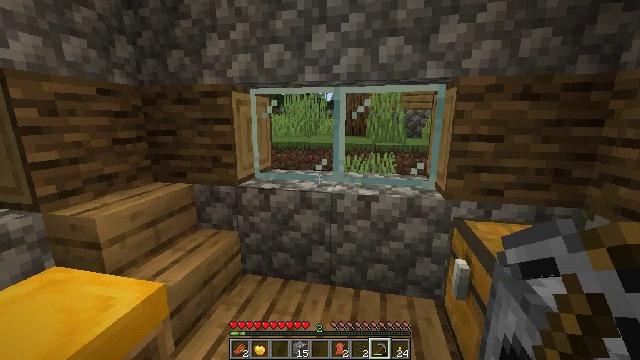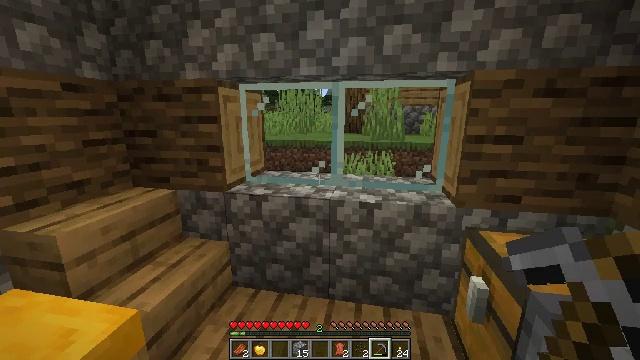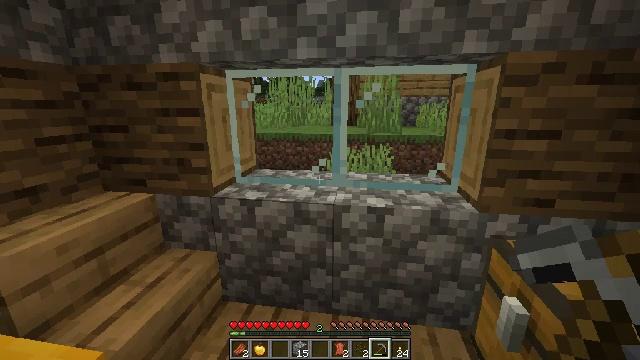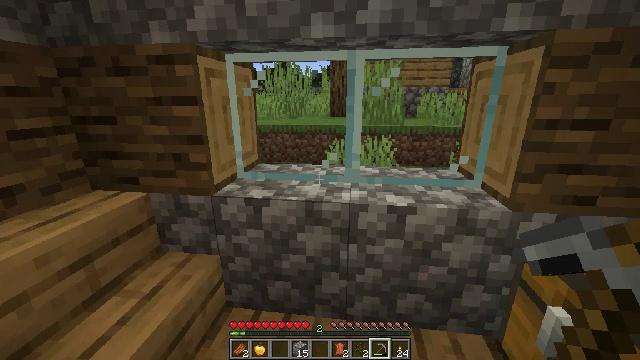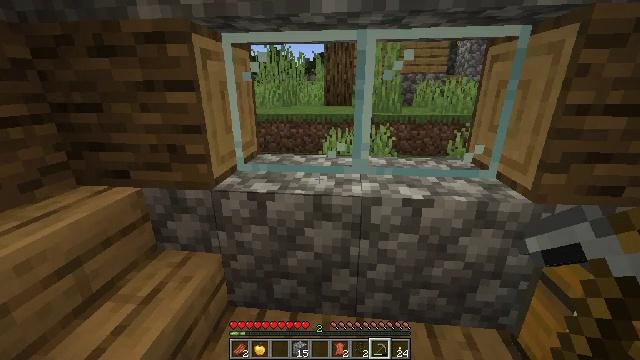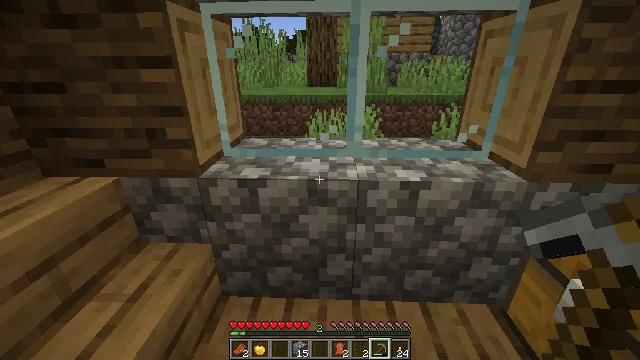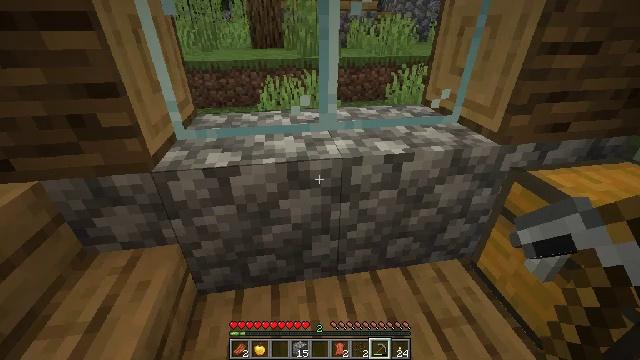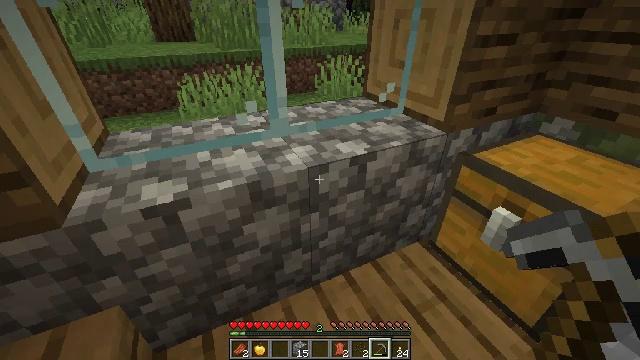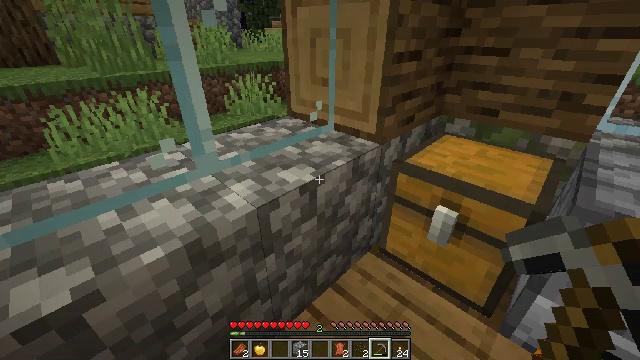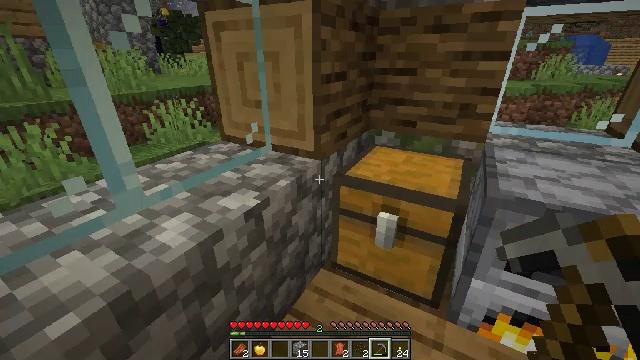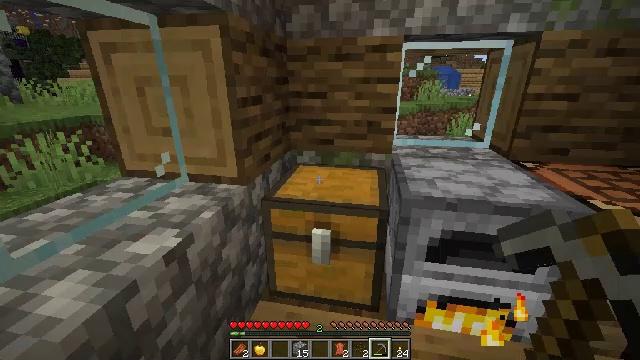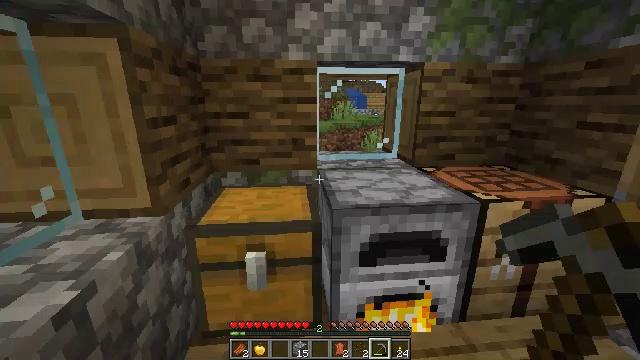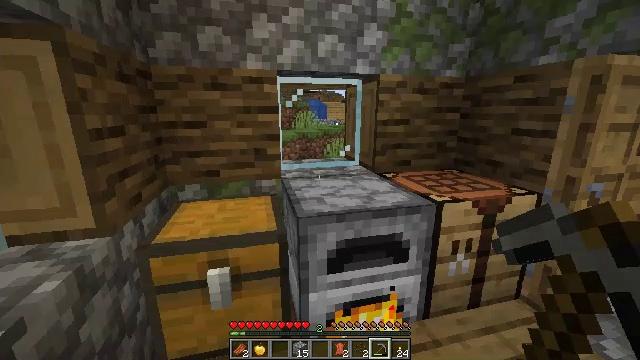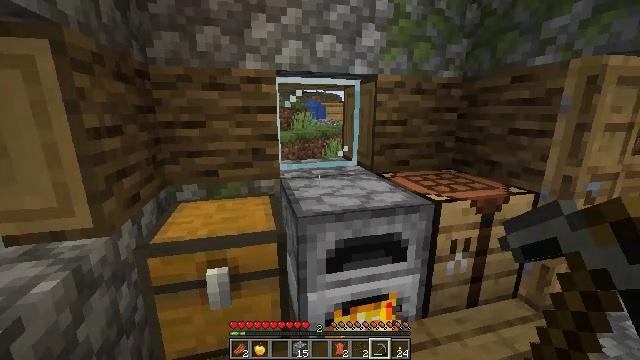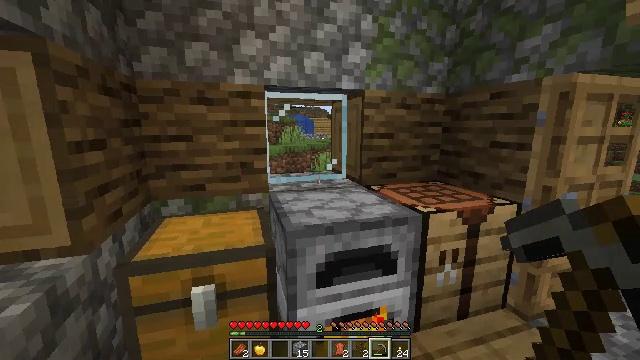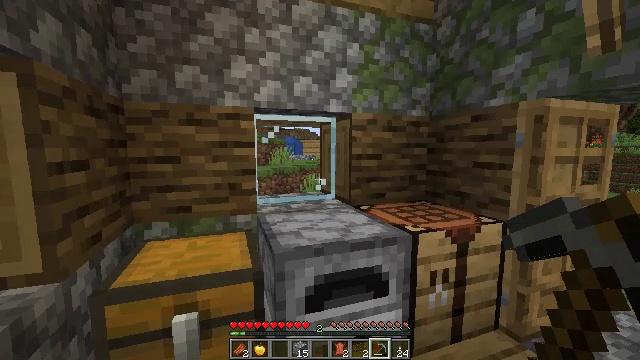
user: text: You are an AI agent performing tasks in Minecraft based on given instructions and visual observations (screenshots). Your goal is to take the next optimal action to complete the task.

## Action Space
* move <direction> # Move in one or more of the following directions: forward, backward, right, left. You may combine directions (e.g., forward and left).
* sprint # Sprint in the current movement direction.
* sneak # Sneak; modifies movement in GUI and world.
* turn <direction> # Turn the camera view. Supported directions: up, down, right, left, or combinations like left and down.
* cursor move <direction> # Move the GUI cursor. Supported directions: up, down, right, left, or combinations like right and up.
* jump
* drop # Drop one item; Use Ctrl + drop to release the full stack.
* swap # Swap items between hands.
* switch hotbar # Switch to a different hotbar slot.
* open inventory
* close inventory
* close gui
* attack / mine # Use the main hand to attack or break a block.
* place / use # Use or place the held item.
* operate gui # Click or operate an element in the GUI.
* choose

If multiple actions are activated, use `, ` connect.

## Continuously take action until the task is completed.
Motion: motion action
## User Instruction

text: Gather some oak stairs for reuse.
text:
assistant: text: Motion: move forward, turn right
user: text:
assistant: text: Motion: move forward and move left, turn right and down
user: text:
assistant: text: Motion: move forward and move left, turn right and down
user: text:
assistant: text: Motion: move forward and move left, turn right and down
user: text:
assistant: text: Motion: move forward and move left, turn right and down
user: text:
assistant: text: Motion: move forward and move left, turn right and down
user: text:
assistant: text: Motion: move forward, turn right and down
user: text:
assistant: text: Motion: turn right and up
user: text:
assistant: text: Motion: turn right and up
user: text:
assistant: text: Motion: turn right and up
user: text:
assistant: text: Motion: turn right and up
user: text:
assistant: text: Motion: turn right and up
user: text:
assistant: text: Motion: no_op
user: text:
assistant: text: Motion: turn right and up
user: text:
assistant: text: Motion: turn right and up
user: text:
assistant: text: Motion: no_op
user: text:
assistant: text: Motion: turn left
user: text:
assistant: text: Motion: turn left and down
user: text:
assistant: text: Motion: turn left and down
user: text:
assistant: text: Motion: turn left and down
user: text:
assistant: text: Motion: turn left and down
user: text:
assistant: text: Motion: turn left and down
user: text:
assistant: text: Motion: turn left
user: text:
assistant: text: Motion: no_op
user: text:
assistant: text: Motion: turn up
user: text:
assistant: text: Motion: turn up
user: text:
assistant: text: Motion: no_op
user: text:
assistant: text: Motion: attack / mine
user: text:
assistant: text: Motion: turn left, attack / mine
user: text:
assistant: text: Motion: turn left and down, attack / mine